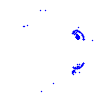
Particle: electron